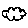
Label: cloud